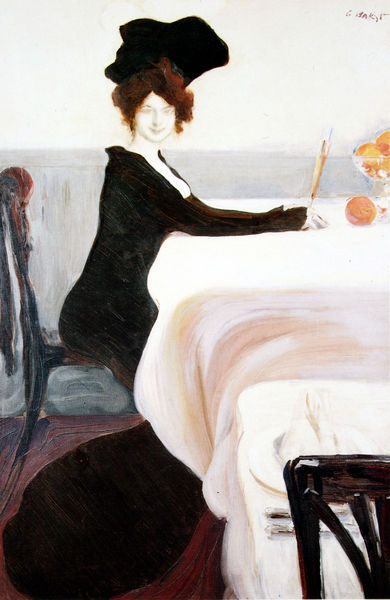
Titel: Abendessen
Künstler: Léon Bakst
Standort: St. Petersburg
Institution: Russisches Museum
Schlagwörter: blau, gemälde, hand, meer, schatten, weiß, impressionismus, mädchen, sitzen, abend, ausschnitt, bar, braun, busen, elegant, finger, frau, frisur, glas, grau, haar, hell, hut, kleid, mund, nase, orange, raum, schwarz, stuhl, stühle, tisch, blick, dame, gebäude, obst, rot, tuch, malerei, jacke, jung, lokal, mütze, wand, arme, augen, falten, gesicht, schale, schüssel, blicken, innenraum, portrait, porträt, schauen, signatur, tischdecke, tischtuch, horizont, horizontlinie, boden, auge, gewand, haare, interieur, mantel, pose, sessel, stoff, stoffe, decke, dekollete, dekoltee, en face, england, frontal, kontrast, locke, locken, rosa, frucht, früchte, orangen, ornage, schleppe, äpfel, lehne, sitz, fußboden, moderne, abstrakt, modern, violett, sigantur, französisch, stille, essen, duktus, falte, jugendstil, impressionismu, gerade, stuhllehne, menzel, überwurf, warten, braune haare, abstraktion, betrachter, rothaarig, restaurant, wässrig, mahl, kontraste, obstschale, sekt, richtung, decoltee, fin de siecle, bodenlang, ende 1800, gals, apfelsine, tsich, abstract, schwarzes kleid, dktus, seiss, wartenhaar, 19. jahrhundert, schwarzer hut, weiße tischdecke, obast